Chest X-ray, PA view. Patient: 65 years old, sex F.
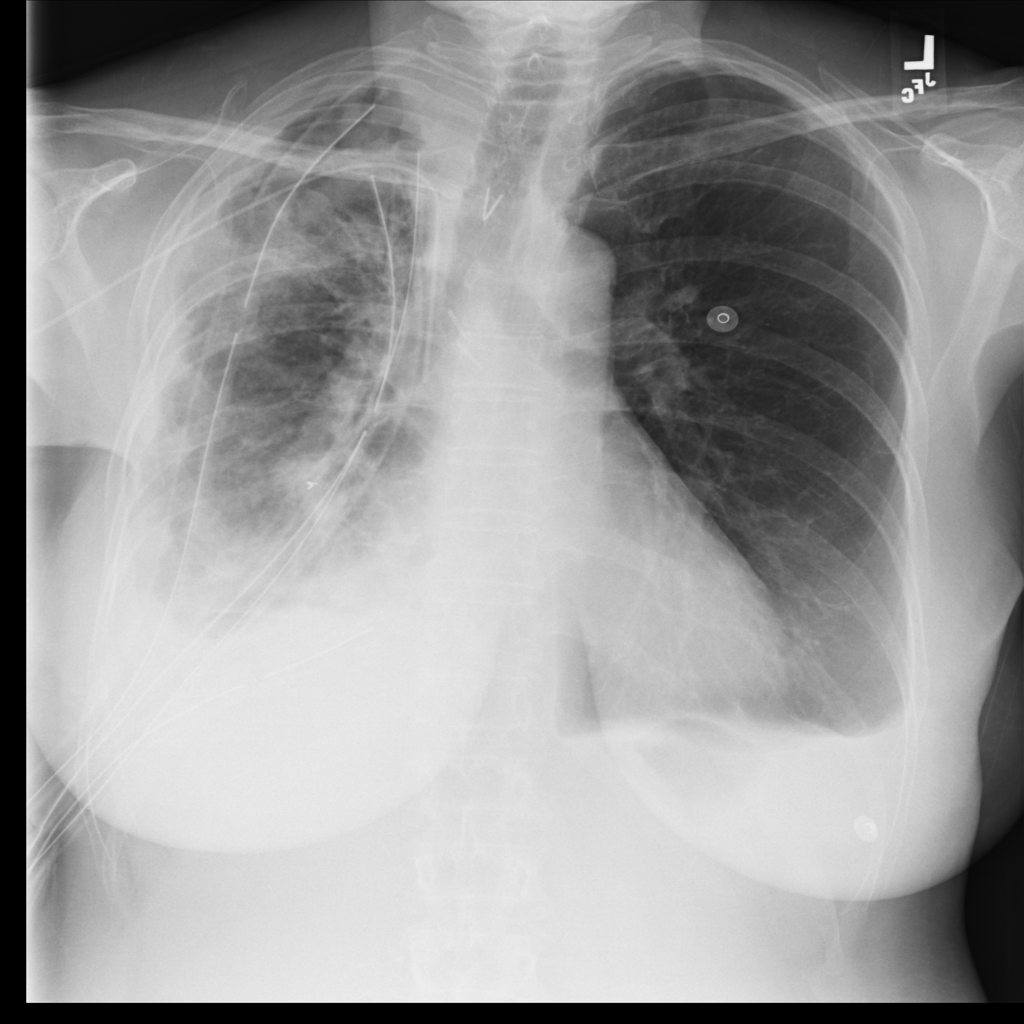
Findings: Pleural_Thickening